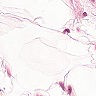
Metastatic tissue present: no